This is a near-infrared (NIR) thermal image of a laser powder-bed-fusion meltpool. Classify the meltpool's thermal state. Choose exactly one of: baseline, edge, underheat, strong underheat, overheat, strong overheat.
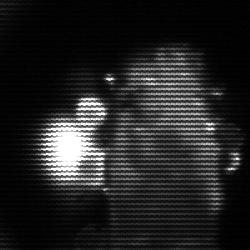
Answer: strong underheat